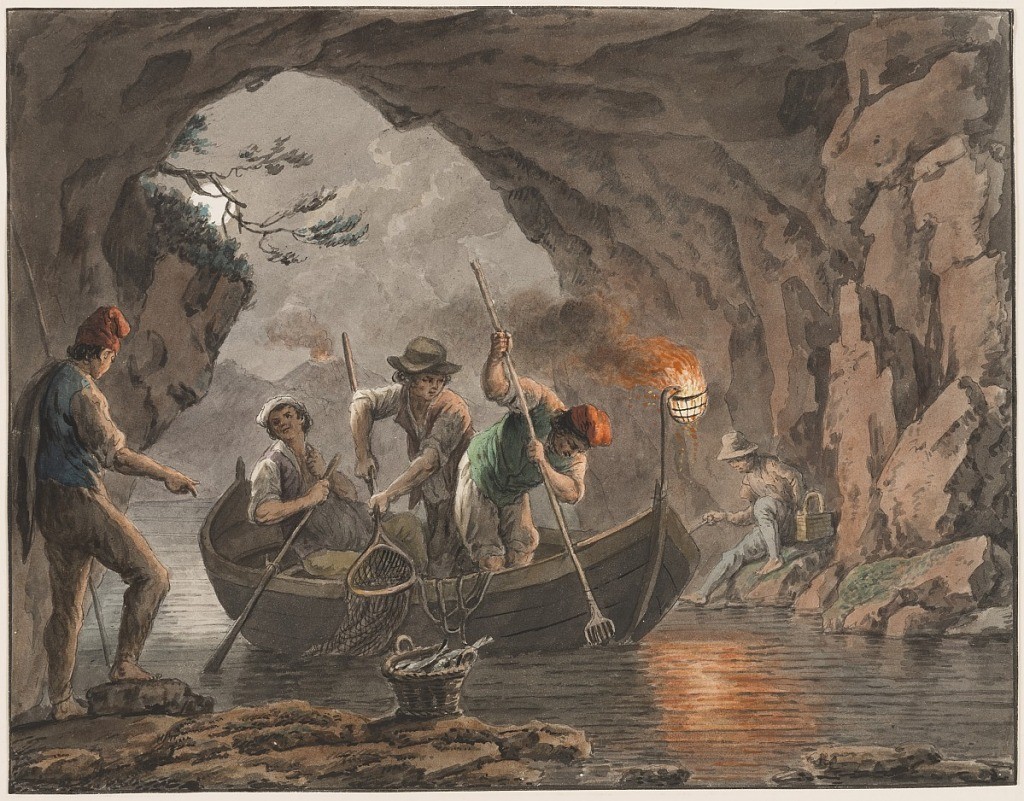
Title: Water color; Night Fishing at the Entrance to a Cave
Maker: Saverio della Gatta, Italian, 1777 - 1829
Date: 1828
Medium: Pen and black ink and water colors on wove paper.
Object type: Drawing
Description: Horizontal rectangle. Three fishermen in boat and another seated upon a stone are shown fishing in a huge cave lighted by a fire at the stern of the boat. A fifth man stands at left. Framing lines.